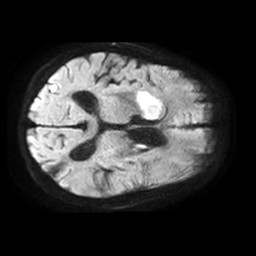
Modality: TRACE
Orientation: axial
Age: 83
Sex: female
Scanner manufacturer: philips
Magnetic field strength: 1.5 T
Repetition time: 3.393 s
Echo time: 0.06922 s